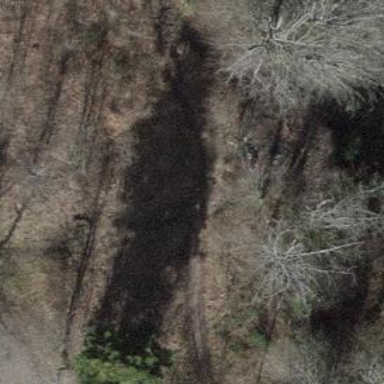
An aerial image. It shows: Brown bench.